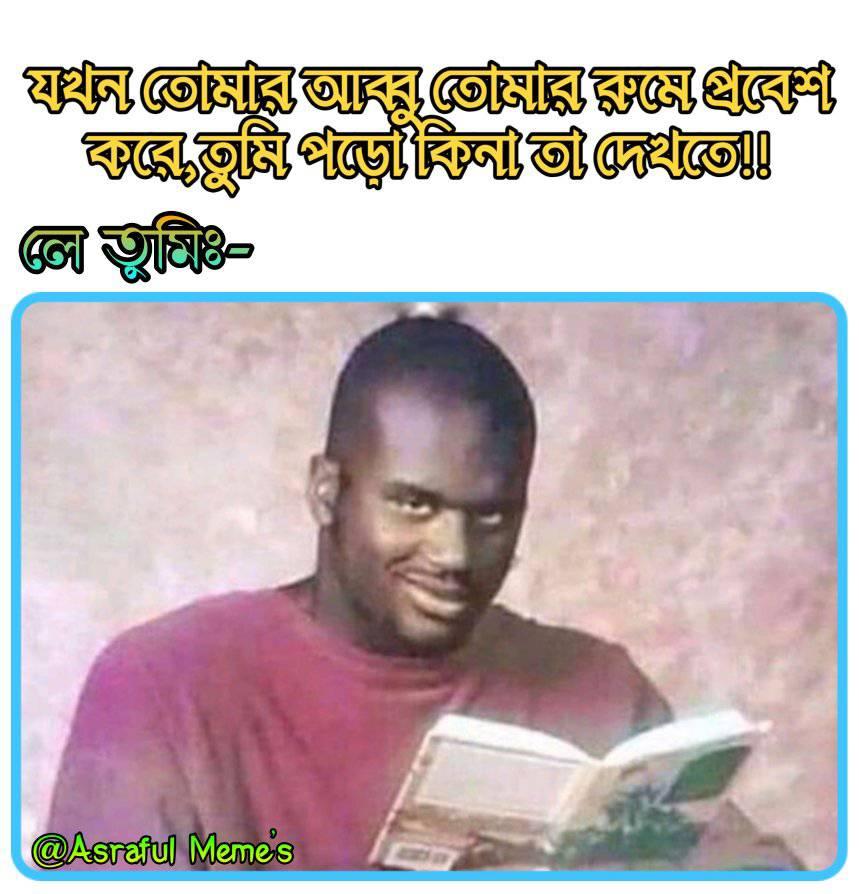
Caption: যখন তোমার আব্বু তোমার রুমে প্রবেশ করে, তুমি পড়ো কিনা তা দেখত !!    লে তুমিঃ-
Label: non-hate